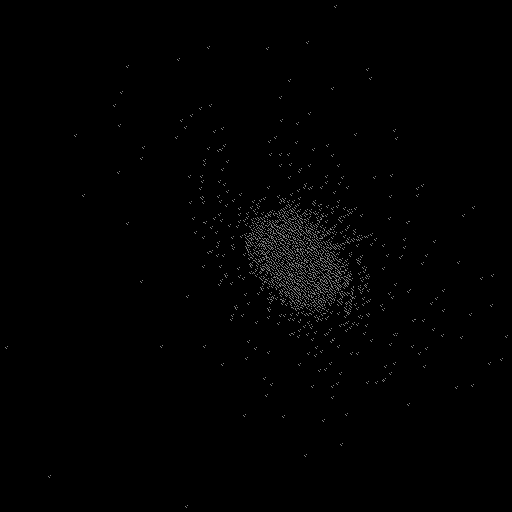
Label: supernova